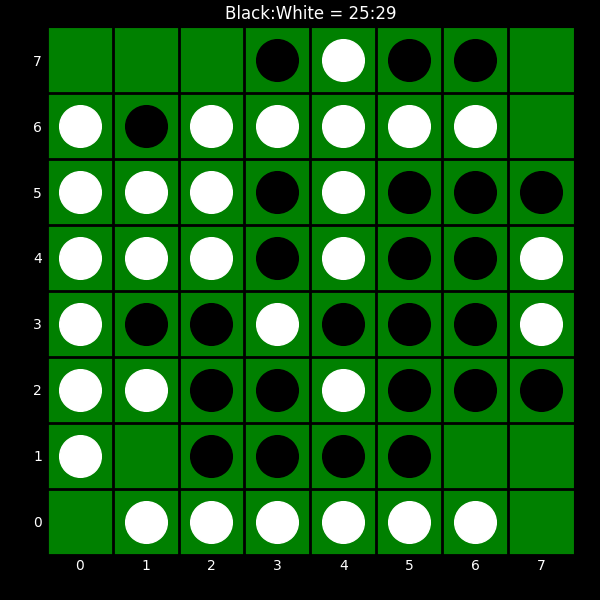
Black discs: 25
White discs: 29